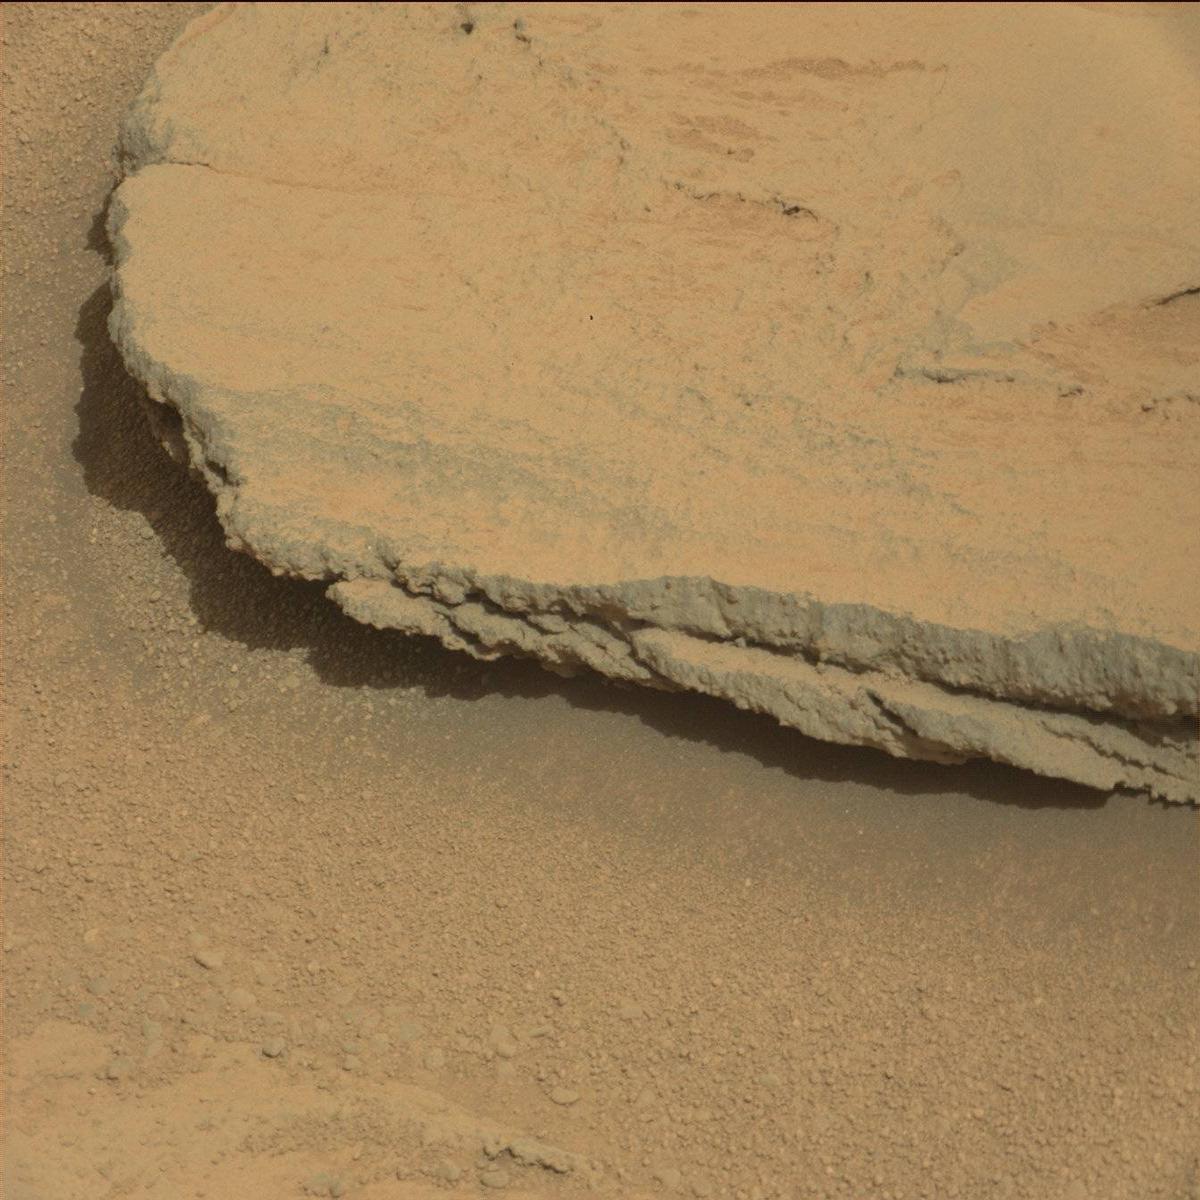
Terrain classes present: Bedrock, Sand / Soil